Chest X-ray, PA view. Patient: 61 years old, sex M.
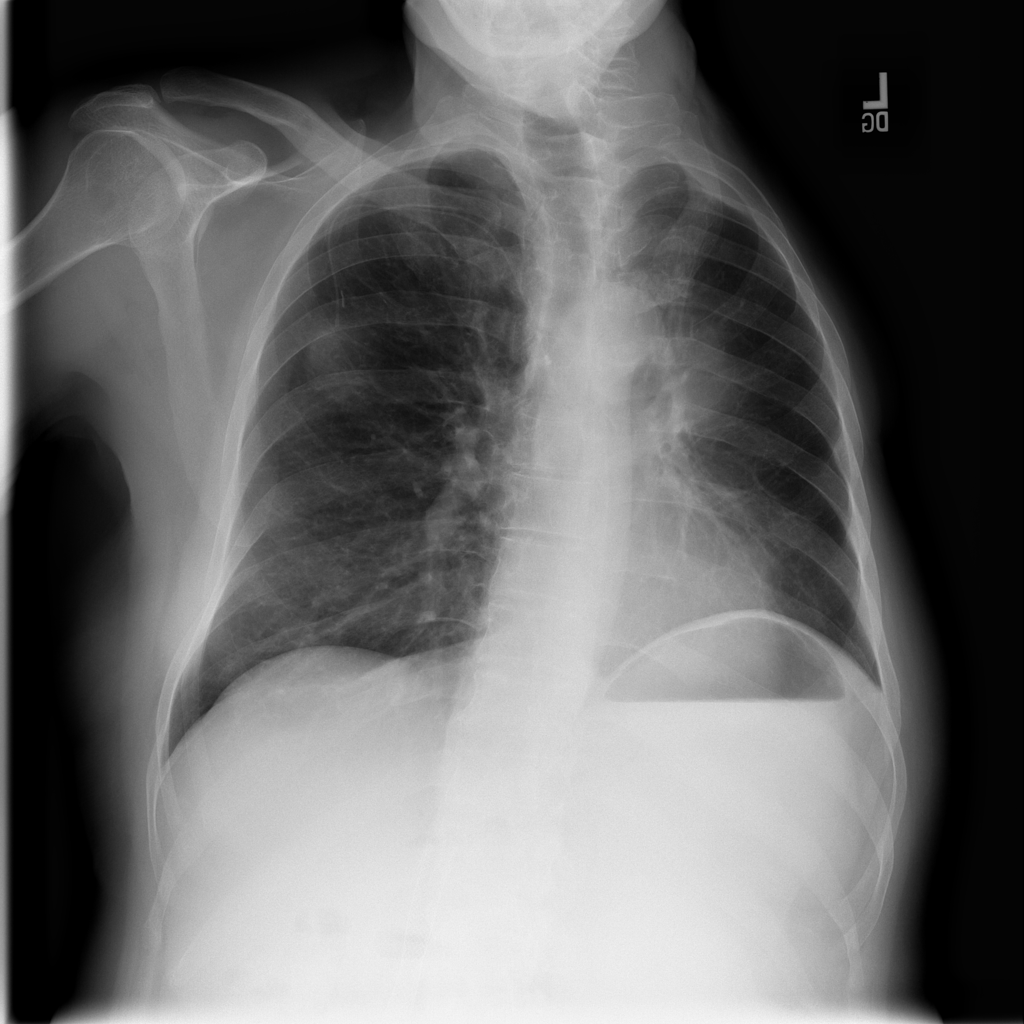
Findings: No Finding